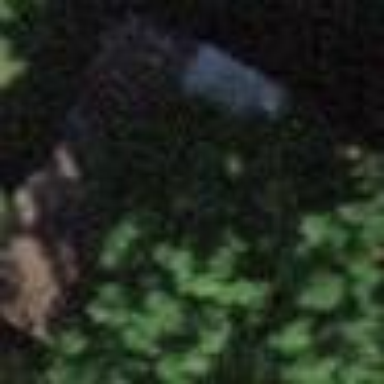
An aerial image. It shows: Barn.